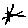
Label: star